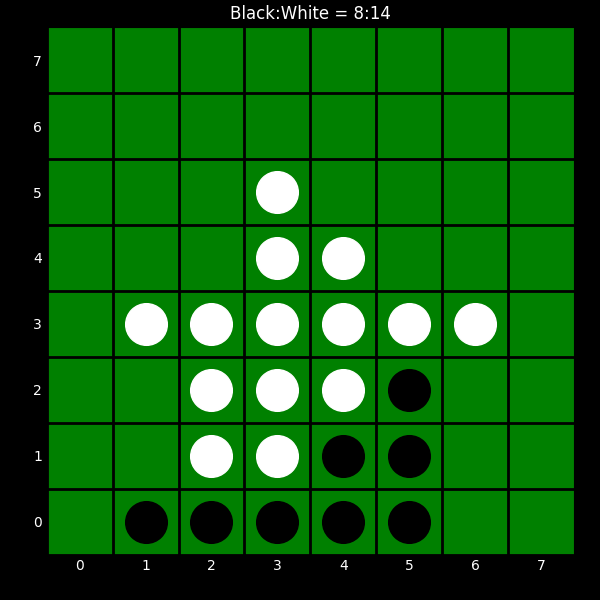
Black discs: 8
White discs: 14